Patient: sex M, age 60
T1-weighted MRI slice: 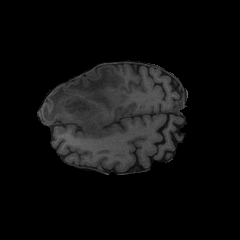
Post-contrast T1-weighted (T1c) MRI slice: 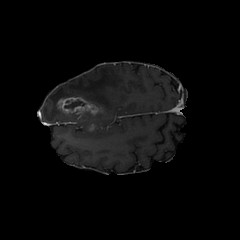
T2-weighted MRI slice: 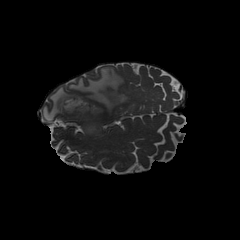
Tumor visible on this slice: yes
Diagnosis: Glioblastoma, IDH-wildtype
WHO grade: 4